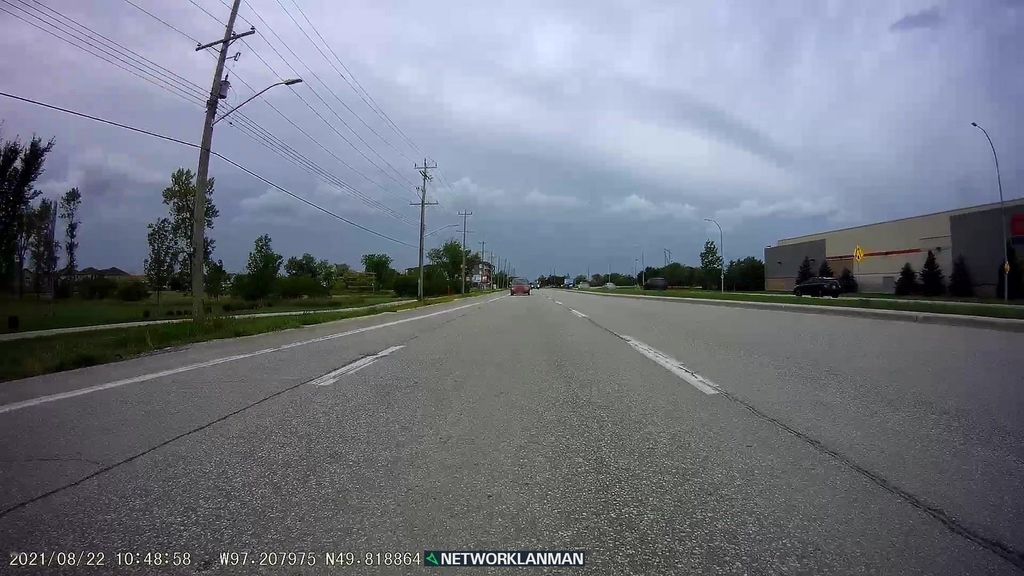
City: winnipeg